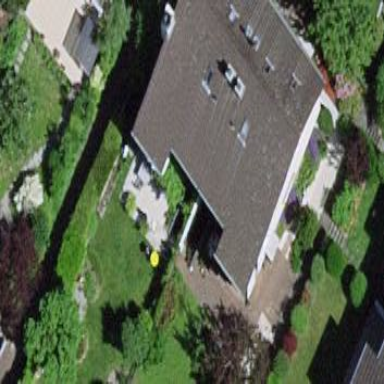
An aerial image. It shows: Semidetached house.